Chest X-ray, PA view. Patient: 37 years old, sex M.
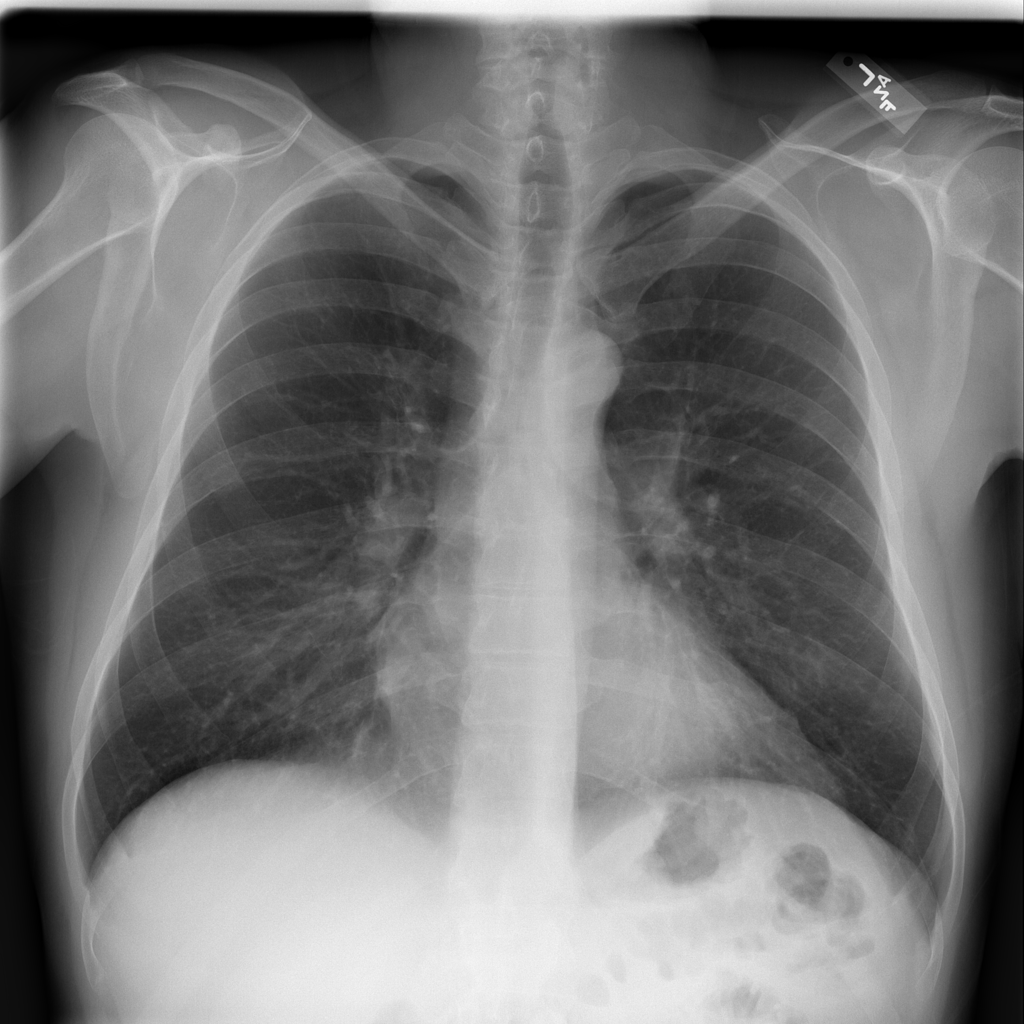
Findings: No Finding